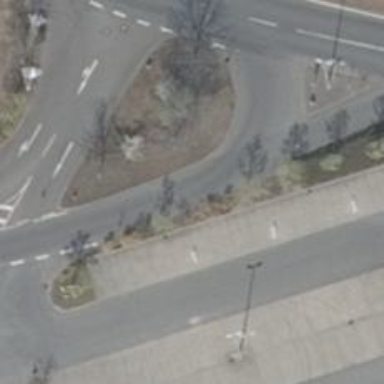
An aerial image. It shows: Service road.